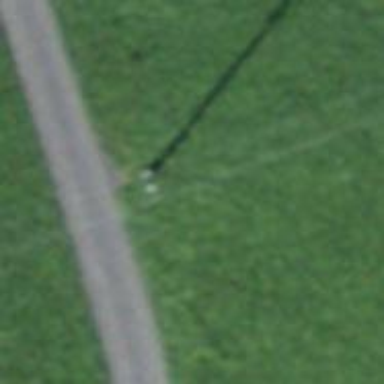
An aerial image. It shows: Power pole.